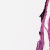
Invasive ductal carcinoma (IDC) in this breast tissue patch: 0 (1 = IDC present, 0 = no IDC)